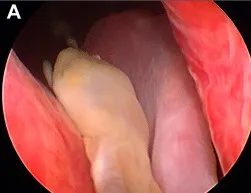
Urethrocystoscopic performance of the tumor. (A) Two cord-like neoplasm located at the apex of the prostate and extended from the right of verumontanum to the neck of the bladder.
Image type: endoscopy (arthroscopy)